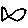
Label: fish